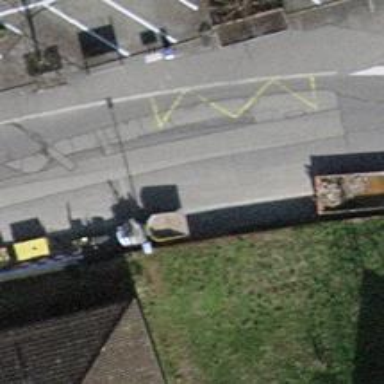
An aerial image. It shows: Public transport stop position.